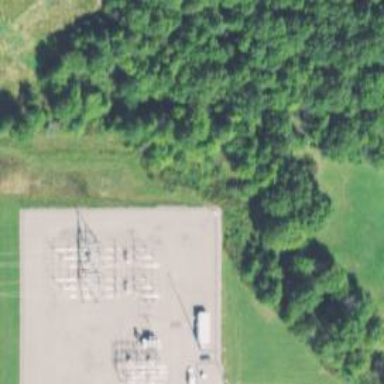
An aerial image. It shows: Distribution substation surrounded by fence.